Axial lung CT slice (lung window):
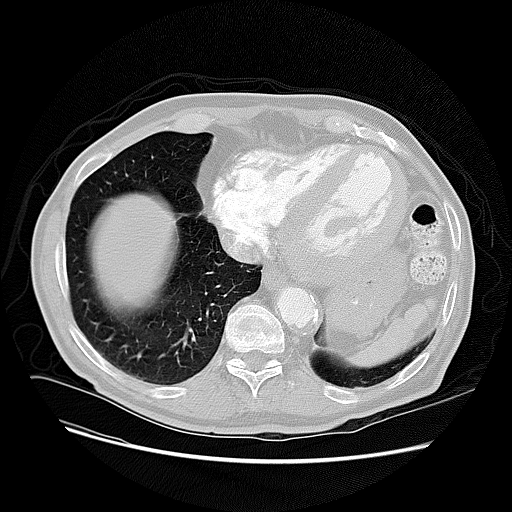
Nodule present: no